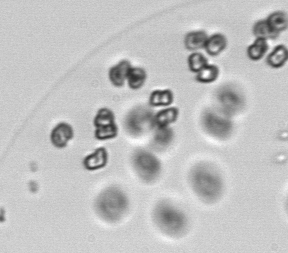
Label: Phaeocystis